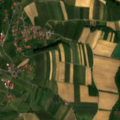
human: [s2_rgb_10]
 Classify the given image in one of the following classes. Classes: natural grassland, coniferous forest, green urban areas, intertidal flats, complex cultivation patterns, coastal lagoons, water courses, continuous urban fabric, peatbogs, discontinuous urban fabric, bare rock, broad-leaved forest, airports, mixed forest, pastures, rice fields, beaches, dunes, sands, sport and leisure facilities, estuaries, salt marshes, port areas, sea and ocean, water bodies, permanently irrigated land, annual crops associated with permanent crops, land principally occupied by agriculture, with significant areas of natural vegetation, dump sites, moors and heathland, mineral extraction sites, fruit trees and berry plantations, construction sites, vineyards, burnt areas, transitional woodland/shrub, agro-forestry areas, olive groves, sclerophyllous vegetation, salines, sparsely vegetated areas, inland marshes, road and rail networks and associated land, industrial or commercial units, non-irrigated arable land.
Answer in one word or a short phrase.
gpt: non-irrigated arable land, vineyards, complex cultivation patterns, broad-leaved forest